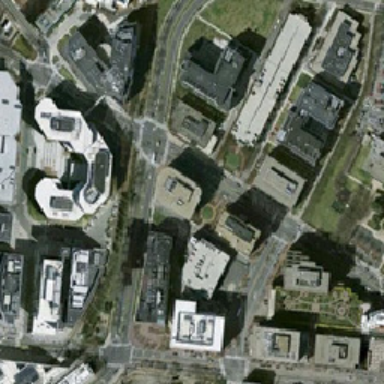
A city of skyscrapers .